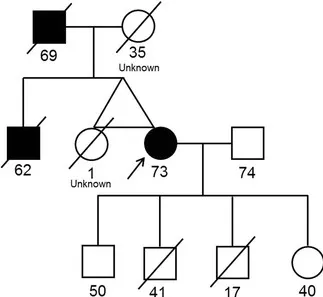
Pedigree of the patient's family with a BAP1 germline mutation. Black Squares indicate a diagnosis of malignant mesothelioma. Arrow indicates the presence of BAP1 mutation as determined by sequencing studies. Two of the patient's children passed away with renal cell carcinoma (RCC) and acute lymphocytic leukaemia (ALL).
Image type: pathology (giemsa)